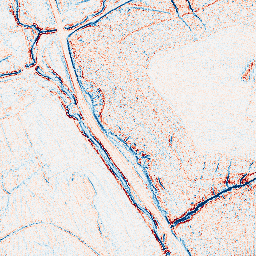
Category: edge_preserving
Decomposition family: bilateral
Decomposition parameters: d: 5
sigma_color: 50
sigma_space: 25
Upsampling method: fft_zeropad
Upsampling parameters: scale: 8
Upsampling scale: 8